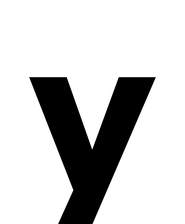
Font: InstrumentSans_Bold